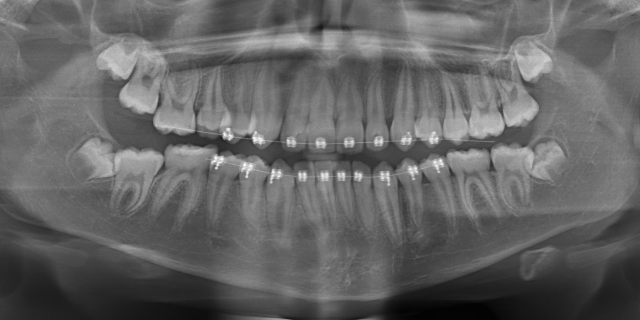
adult